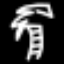
Label: palm tree